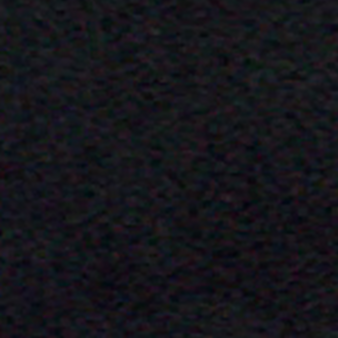
Label: other